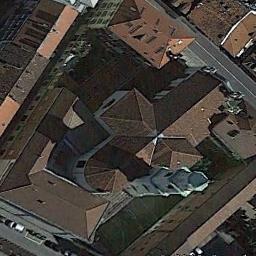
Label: church